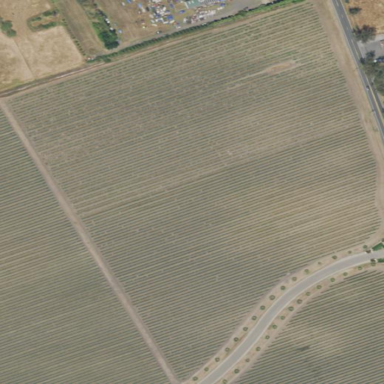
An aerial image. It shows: Vineyard where grapes are grown.